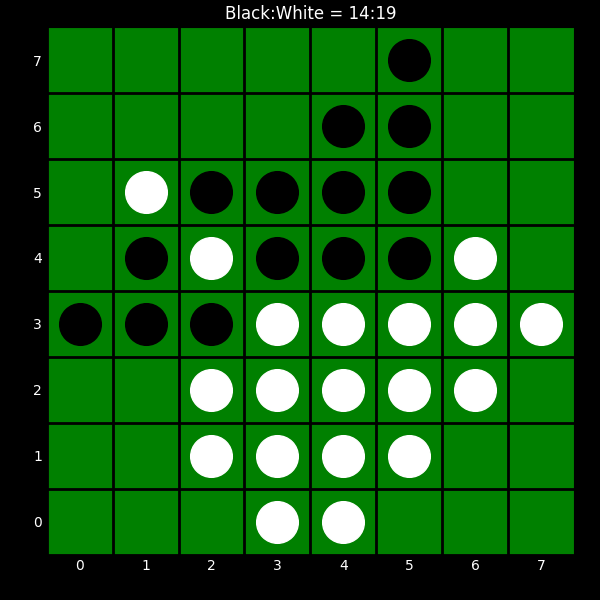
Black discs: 14
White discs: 19